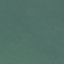
Label: SeaLake